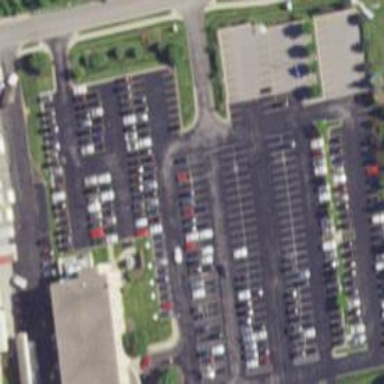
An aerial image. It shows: Parking area with surface.